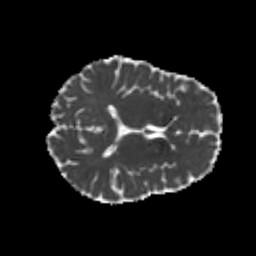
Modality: MD
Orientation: axial
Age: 24
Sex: female
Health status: healthy
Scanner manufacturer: philips
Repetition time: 7.389 s
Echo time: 0.08599 s